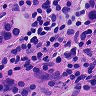
Metastatic tissue present: yes